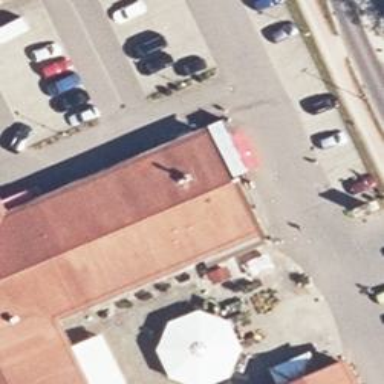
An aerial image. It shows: Fast food establishment.